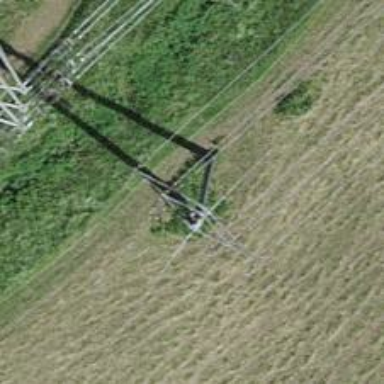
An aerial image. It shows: Power line in the image.